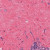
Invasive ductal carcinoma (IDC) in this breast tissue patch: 0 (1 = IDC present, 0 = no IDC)